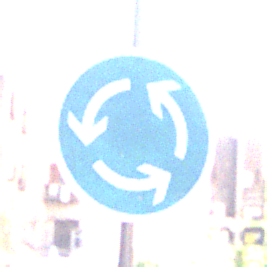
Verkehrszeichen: Kreisverkehr
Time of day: MorningAfternoon
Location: Outdoor (Urban)
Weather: Clear
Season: NotSpecified
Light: Natural